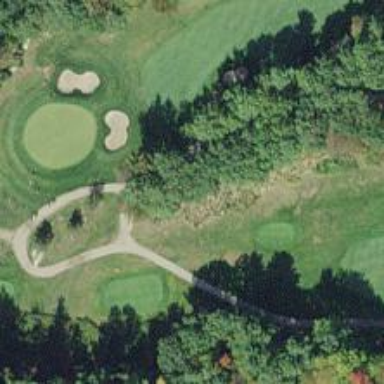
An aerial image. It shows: Path used for both walking and golf.